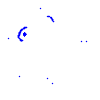
Particle: kaon